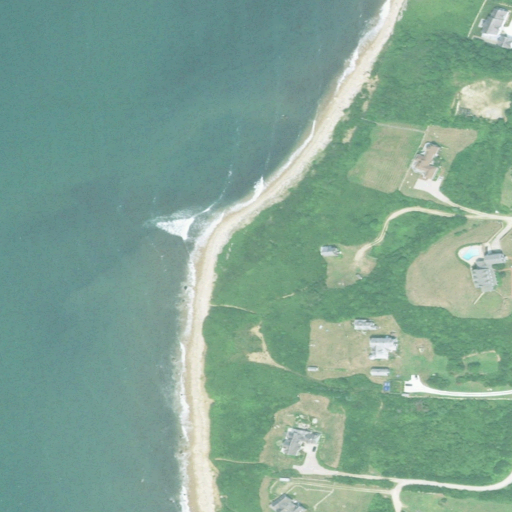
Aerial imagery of mountain in Rhode Island named Bluff Head containing open water, woody wetlands, barren land, grassland, herbaceous wetlands, deciduous forest, low intensity development, and medium intensity development